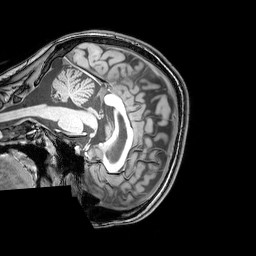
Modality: T1w
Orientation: sagittal
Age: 25
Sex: female
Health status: healthy
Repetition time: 0.081 s
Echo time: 0.037 s